Question: Hi I have the following database design problem I need to resolve.
A section employs many staff members
Each section has multiple phone numbers
Each staff member has their own internal telephone number.
I have created three entities: Phone, Staff and Section. The phone entity store the numbers with the phone number as the PK. However, the ERD I have created has a loop between the three entities. Any simple solutions to avoid the loop using the phone entity?

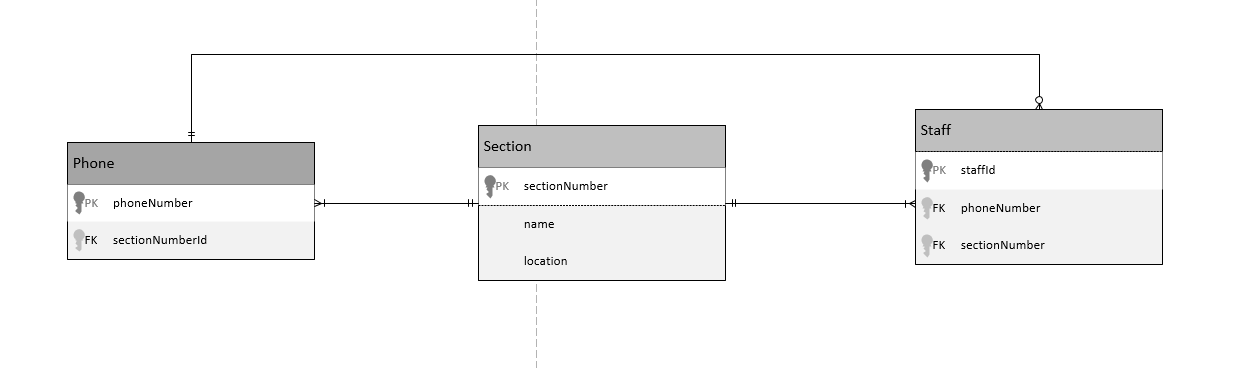
Answer: My understanding of an ERD loop is different from yours. In my understanding, an ERD loop is when the foreign key references go around and around endlessly. In your case, there would be a loop if Section had an FK reference to staff. Then section references staff, staff references phone, and phone references section, in a loop.
You haven't modeled it that way, because that would be incorrect in your case. You have correctly modeled it the other way, with Staff referencing Section.
So you don't really have a loop. Staff references both phone and section, but those are independent relationships.
So why is it still a problem?